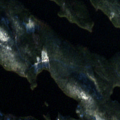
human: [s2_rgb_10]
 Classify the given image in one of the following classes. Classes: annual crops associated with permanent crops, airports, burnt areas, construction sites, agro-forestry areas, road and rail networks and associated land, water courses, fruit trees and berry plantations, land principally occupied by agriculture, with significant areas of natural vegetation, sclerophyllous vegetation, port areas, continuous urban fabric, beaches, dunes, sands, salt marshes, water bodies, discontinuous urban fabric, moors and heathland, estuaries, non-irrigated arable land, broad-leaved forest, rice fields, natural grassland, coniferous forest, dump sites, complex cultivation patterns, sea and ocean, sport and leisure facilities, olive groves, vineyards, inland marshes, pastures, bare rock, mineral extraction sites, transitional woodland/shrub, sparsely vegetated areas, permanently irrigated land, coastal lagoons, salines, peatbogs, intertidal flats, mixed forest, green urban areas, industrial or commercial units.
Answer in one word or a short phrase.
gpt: coniferous forest, water bodies